Interaction volume radius: 5 \u00c5
Interaction volume height: 45 \u00c5
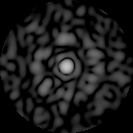
Disorder parameter: 0.8035